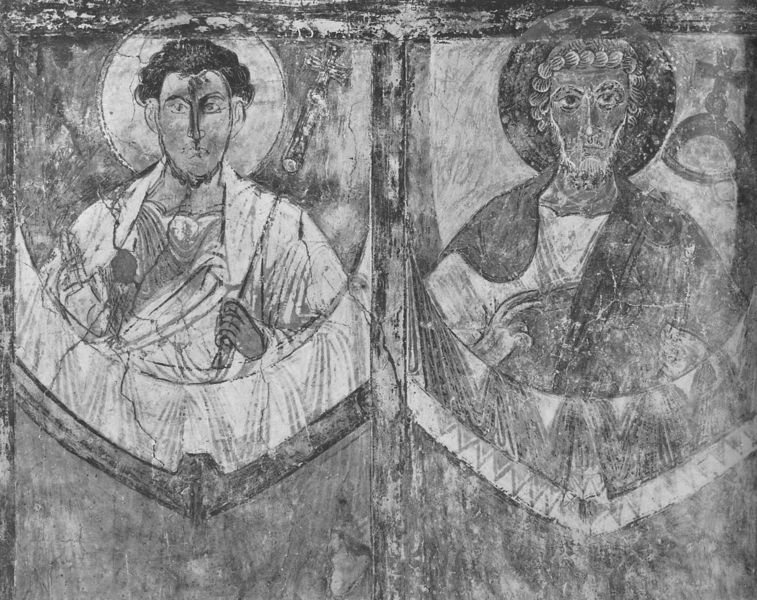
Titel: Chapelle des Château des Moines in Berzé-la-Ville
Standort: Berzé-la-Ville, Château des Moines (EU - F)
Schlagwörter: dunkel, mann, umhang, weiß, frisur, grau, hell, holz, männer, ohr, schwarz, alt, jung, falten, stein, portrait, kirche, gewand, mantel, locken, zwei, linien, figuren, könig, unscharf, kreuz, druck, stich, beten, wappen, schein, heiligenschein, leben, christus, jesus, christlich, mittelalter, segen, mönch, heiliger, heilige, fresko, heilig, petrus, sakral, christentum, ikone, aureole, insignien, zepter, apostel, holzmalerei, byzanz, weltenrichter, byzantinisch, verblasst, chrstus, 1100, sakarl